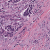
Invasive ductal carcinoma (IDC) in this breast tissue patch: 1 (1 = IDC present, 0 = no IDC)